Interaction volume radius: 10 \u00c5
Interaction volume height: 50 \u00c5
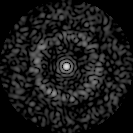
Disorder parameter: 0.8145